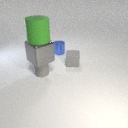
large gray metal cube below large green rubber cylinder